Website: lowes
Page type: customer-info-address
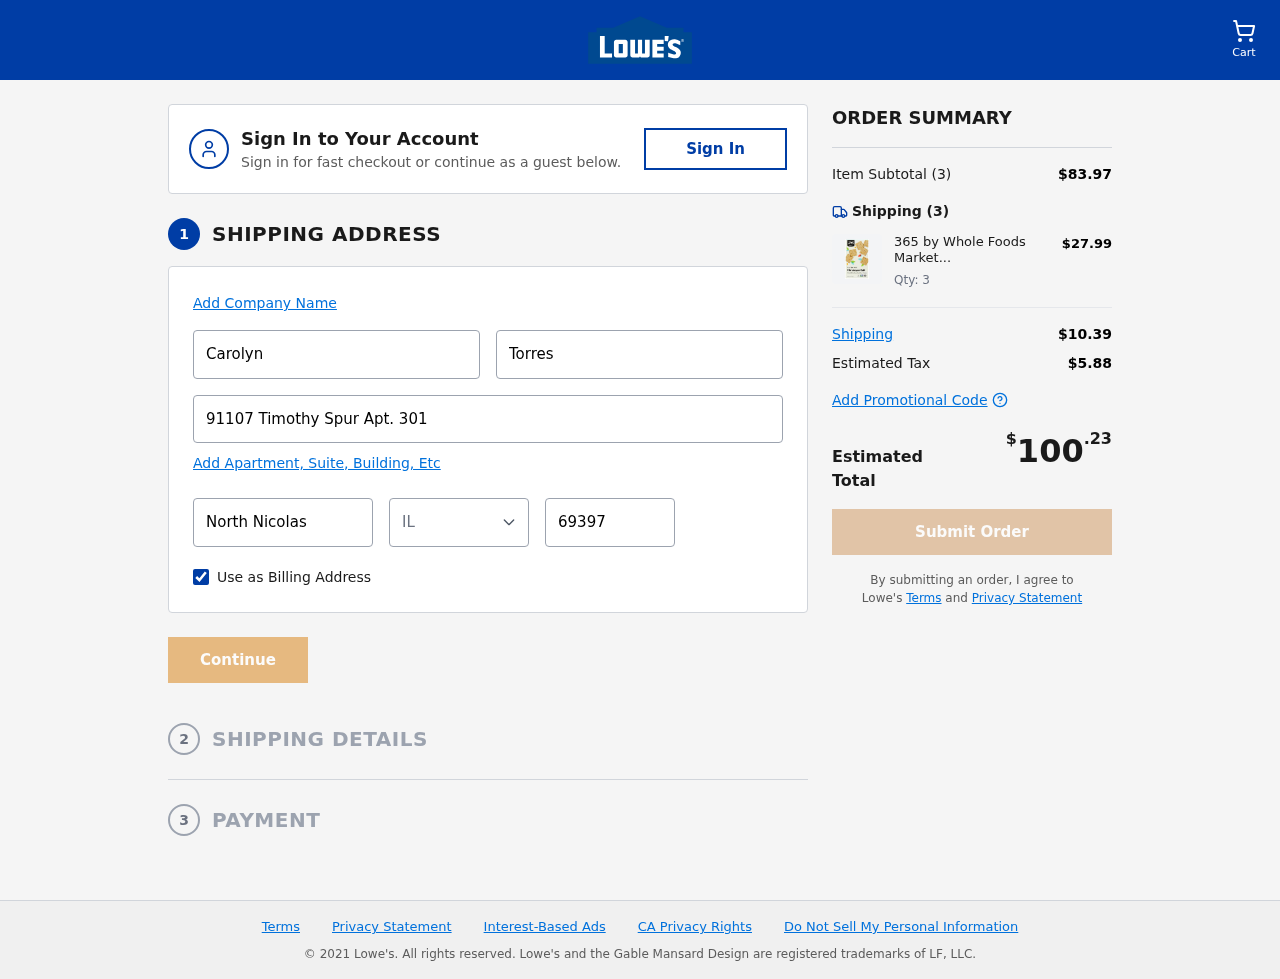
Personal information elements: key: PII_CITY
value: North Nicolas
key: PII_FIRSTNAME
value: Carolyn
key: PII_LASTNAME
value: Torres
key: PII_POSTCODE
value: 69397
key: PII_STATE_ABBR
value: IL
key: PII_STREET
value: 91107 Timothy Spur Apt. 301
Product elements: key: PRODUCT1_NAME
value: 365 by Whole Foods Market, Gluten Free Almond & Sunflower Seed Flour Crackers, Himalayan Salt, 4 Oun
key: PRODUCT1_PRICE
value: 27.99
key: PRODUCT1_QUANTITY
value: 3
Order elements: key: ORDER_NUM_ITEMS
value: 3
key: ORDER_SUBTOTAL
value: $83.97
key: ORDER_NUM_ITEMS2
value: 3
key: ORDER_SHIPPING_COST
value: $10.39
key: ORDER_TAX
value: $5.88
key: ORDER_TOTAL
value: $100.23